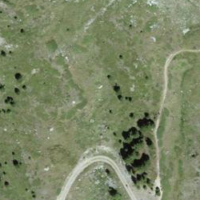
EUNIS habitat code: 26
Species observed at this site:
Sempervivum montanum